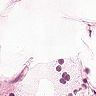
Metastatic tissue present: no